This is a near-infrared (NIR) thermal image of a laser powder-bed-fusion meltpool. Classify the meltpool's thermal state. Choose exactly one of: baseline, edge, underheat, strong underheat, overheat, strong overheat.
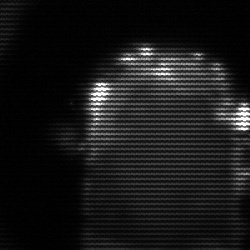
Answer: baseline